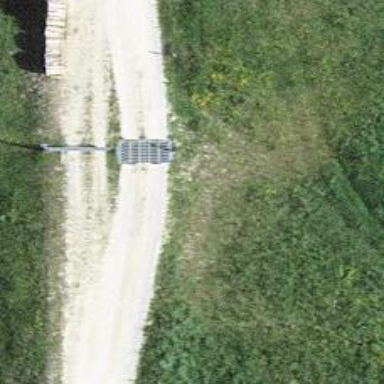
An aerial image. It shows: Cattle grid barrier.